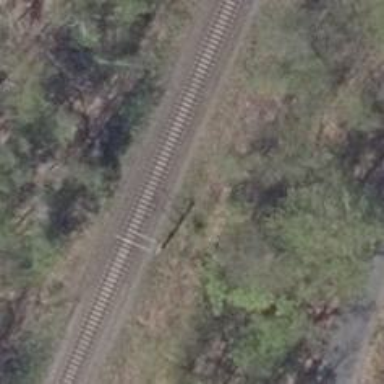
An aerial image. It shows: Milestone along the railway with catenary mast.